Question: I am kinda rusty on my SQL and as MS Access is somewhat limited, I am going crazy trying to make this query:

As an example, I have a 'master' table that records all the products, another table that stores all the 'sales'. I want to retrieve the , ie, where the 'Date' is the 'MAX'.
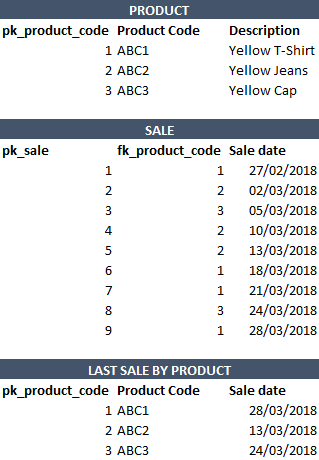
Answer: Here is a way you can get the last sales record:
'''
select s.*
from sales as s
where s.saledate = (select max(s2.saledate) from sales as s2 where s2.fk_product_code = s.product_code);
'''
You should be able to figure out how to put this into a query to get the rest of the information you want.